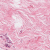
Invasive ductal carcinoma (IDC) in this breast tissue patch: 0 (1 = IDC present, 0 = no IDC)